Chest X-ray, AP view. Patient: 39 years old, sex M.
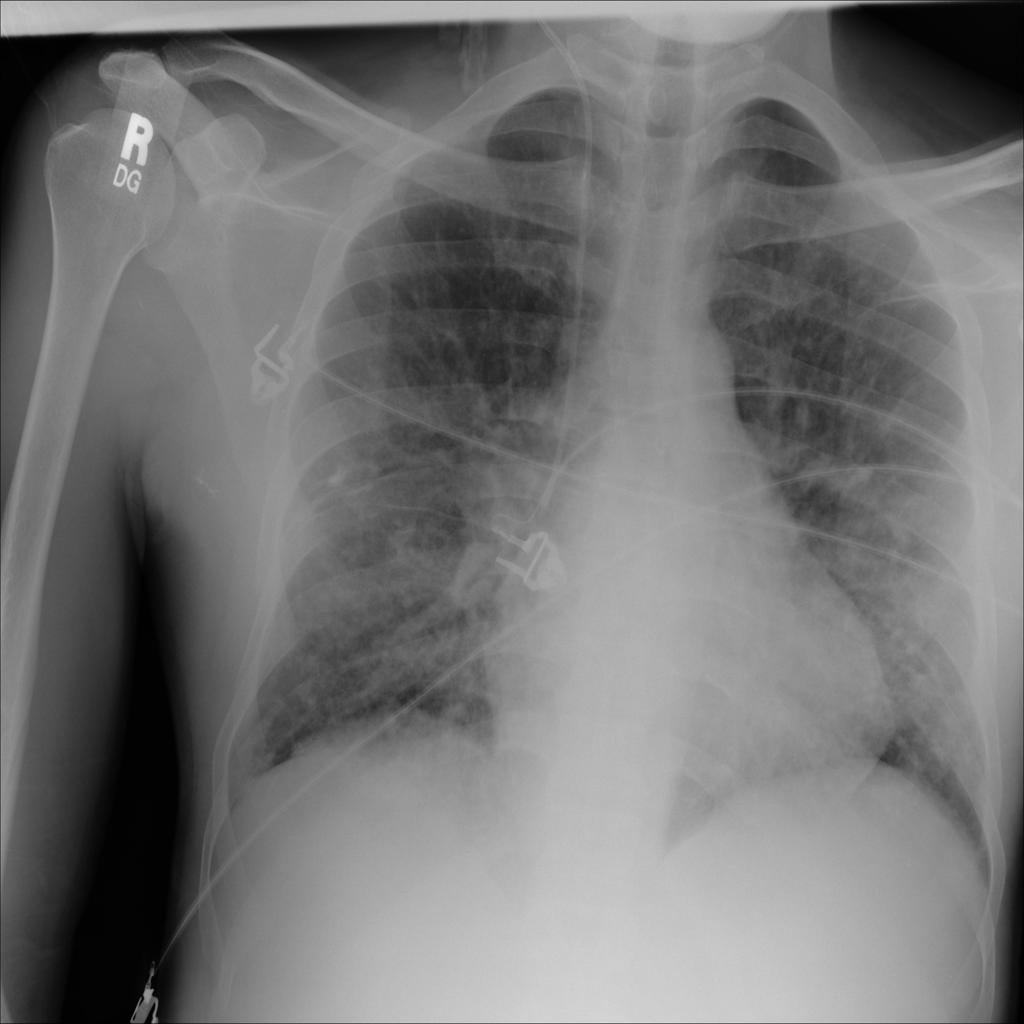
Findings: Infiltration, Nodule